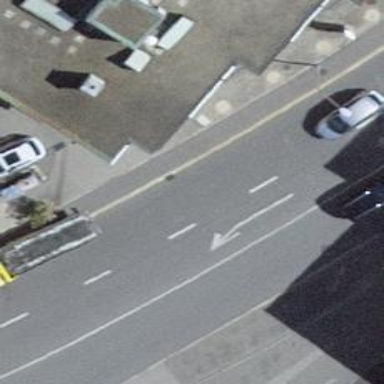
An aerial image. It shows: Primary highway with asphalt surface and designated cycle lane.